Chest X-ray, PA view. Patient: 55 years old, sex M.
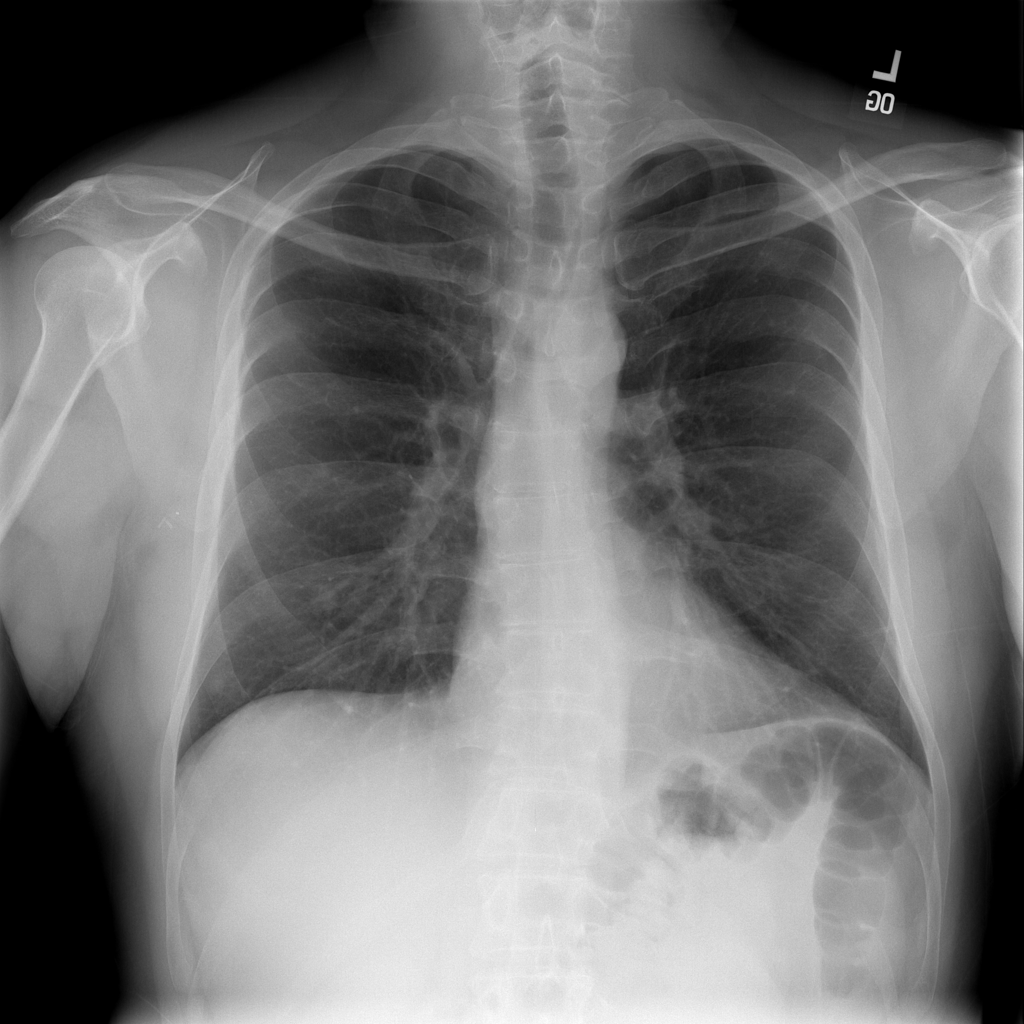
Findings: No Finding